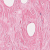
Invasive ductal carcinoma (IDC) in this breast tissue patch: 0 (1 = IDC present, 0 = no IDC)